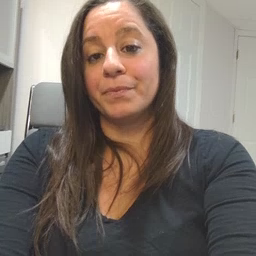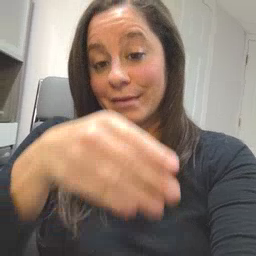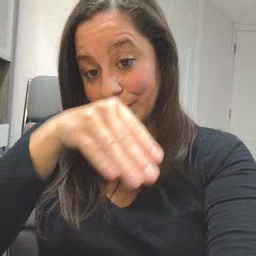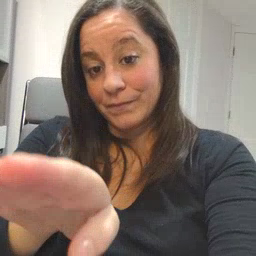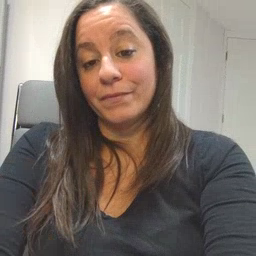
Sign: elephant